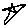
Label: star